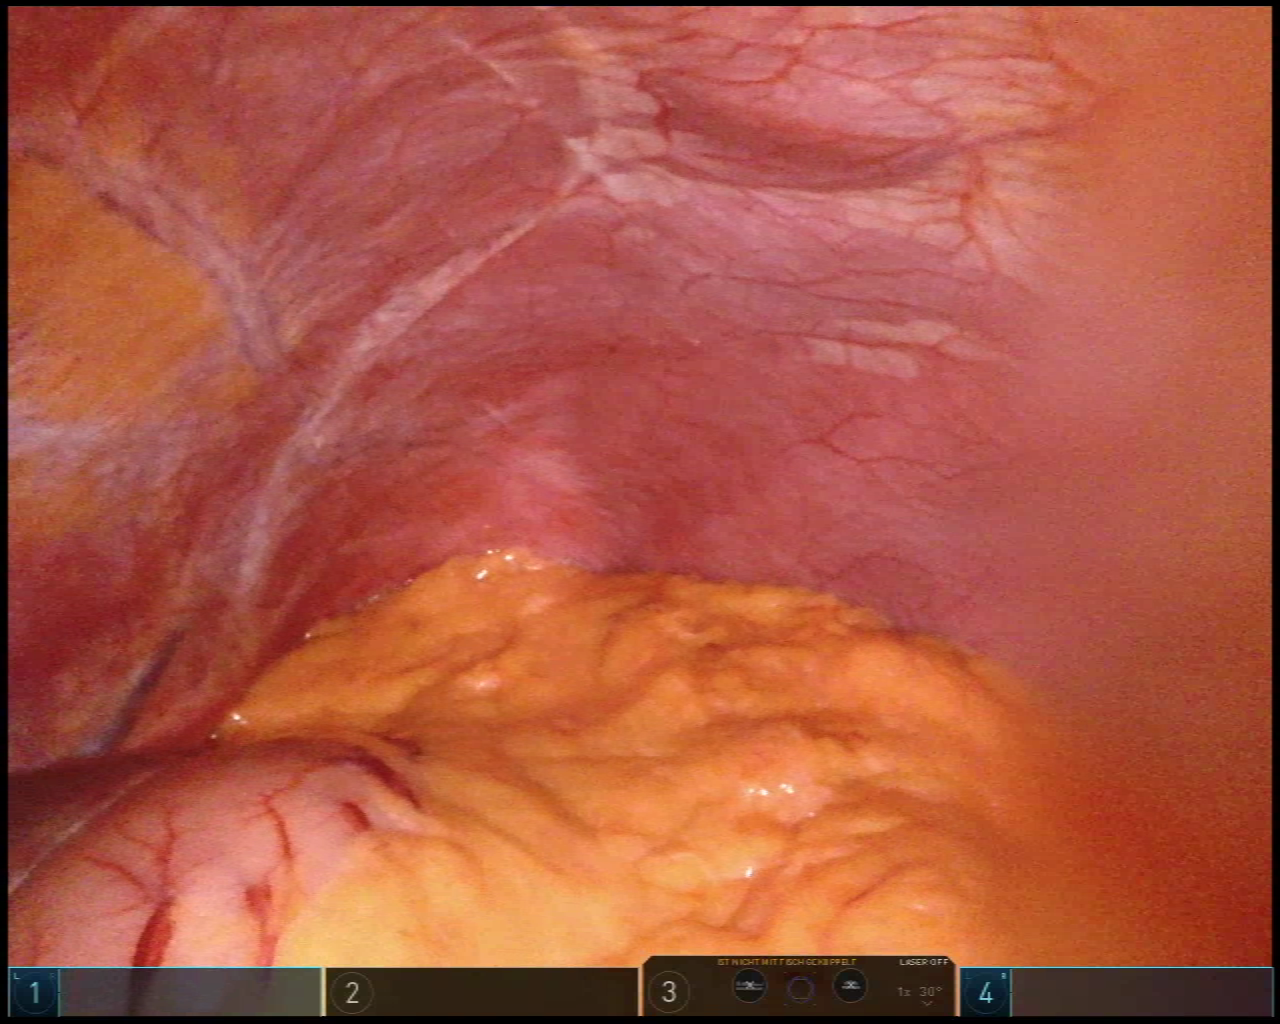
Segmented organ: liver
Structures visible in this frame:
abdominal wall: yes
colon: no
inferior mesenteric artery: no
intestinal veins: no
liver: yes
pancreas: no
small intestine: no
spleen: no
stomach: yes
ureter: no
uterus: no
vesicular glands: no